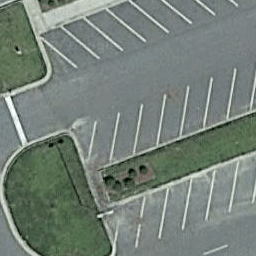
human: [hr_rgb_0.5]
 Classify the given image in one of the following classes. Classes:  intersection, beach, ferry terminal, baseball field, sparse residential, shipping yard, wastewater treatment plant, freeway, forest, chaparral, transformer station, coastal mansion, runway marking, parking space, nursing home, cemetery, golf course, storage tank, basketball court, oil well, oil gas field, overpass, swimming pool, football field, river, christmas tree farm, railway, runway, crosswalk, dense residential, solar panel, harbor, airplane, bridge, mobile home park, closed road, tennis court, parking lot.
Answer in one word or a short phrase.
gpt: parking space